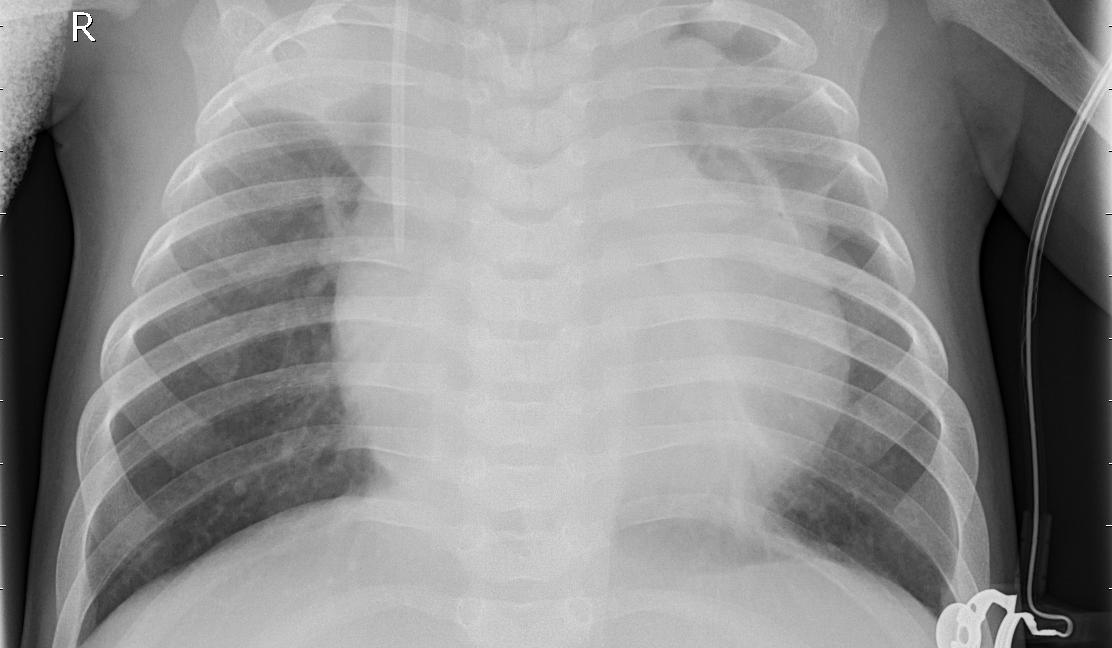
Diagnosis: PNEUMONIA